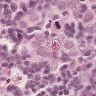
Metastatic tissue present: yes